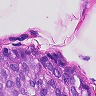
Metastatic tissue present: yes